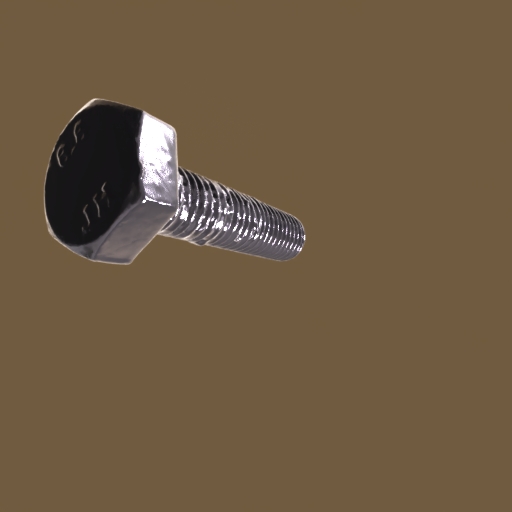
Label: bolt